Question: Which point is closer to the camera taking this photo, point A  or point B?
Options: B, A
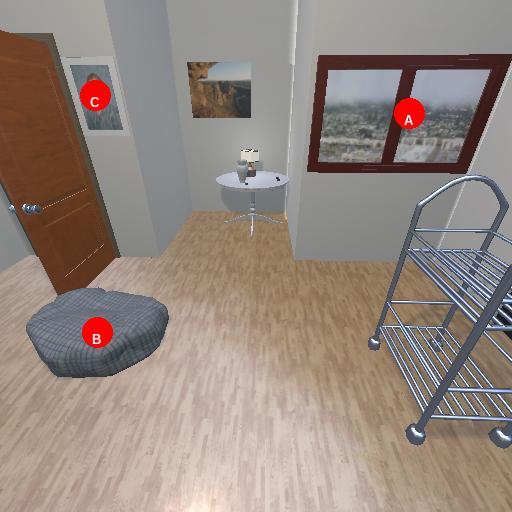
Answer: B